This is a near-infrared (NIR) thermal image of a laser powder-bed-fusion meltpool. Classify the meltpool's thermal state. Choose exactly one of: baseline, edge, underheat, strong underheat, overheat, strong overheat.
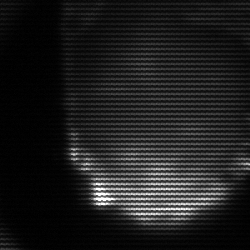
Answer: edge